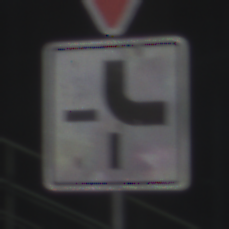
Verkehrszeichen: VerlaufVorfahrtsstrasse4
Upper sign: VorfahrtGewaehren
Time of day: MorningAfternoon
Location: Outdoor (Urban)
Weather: PartlyCloudy
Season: NotSpecified
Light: Natural